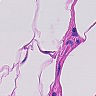
Metastatic tissue present: no